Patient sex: M
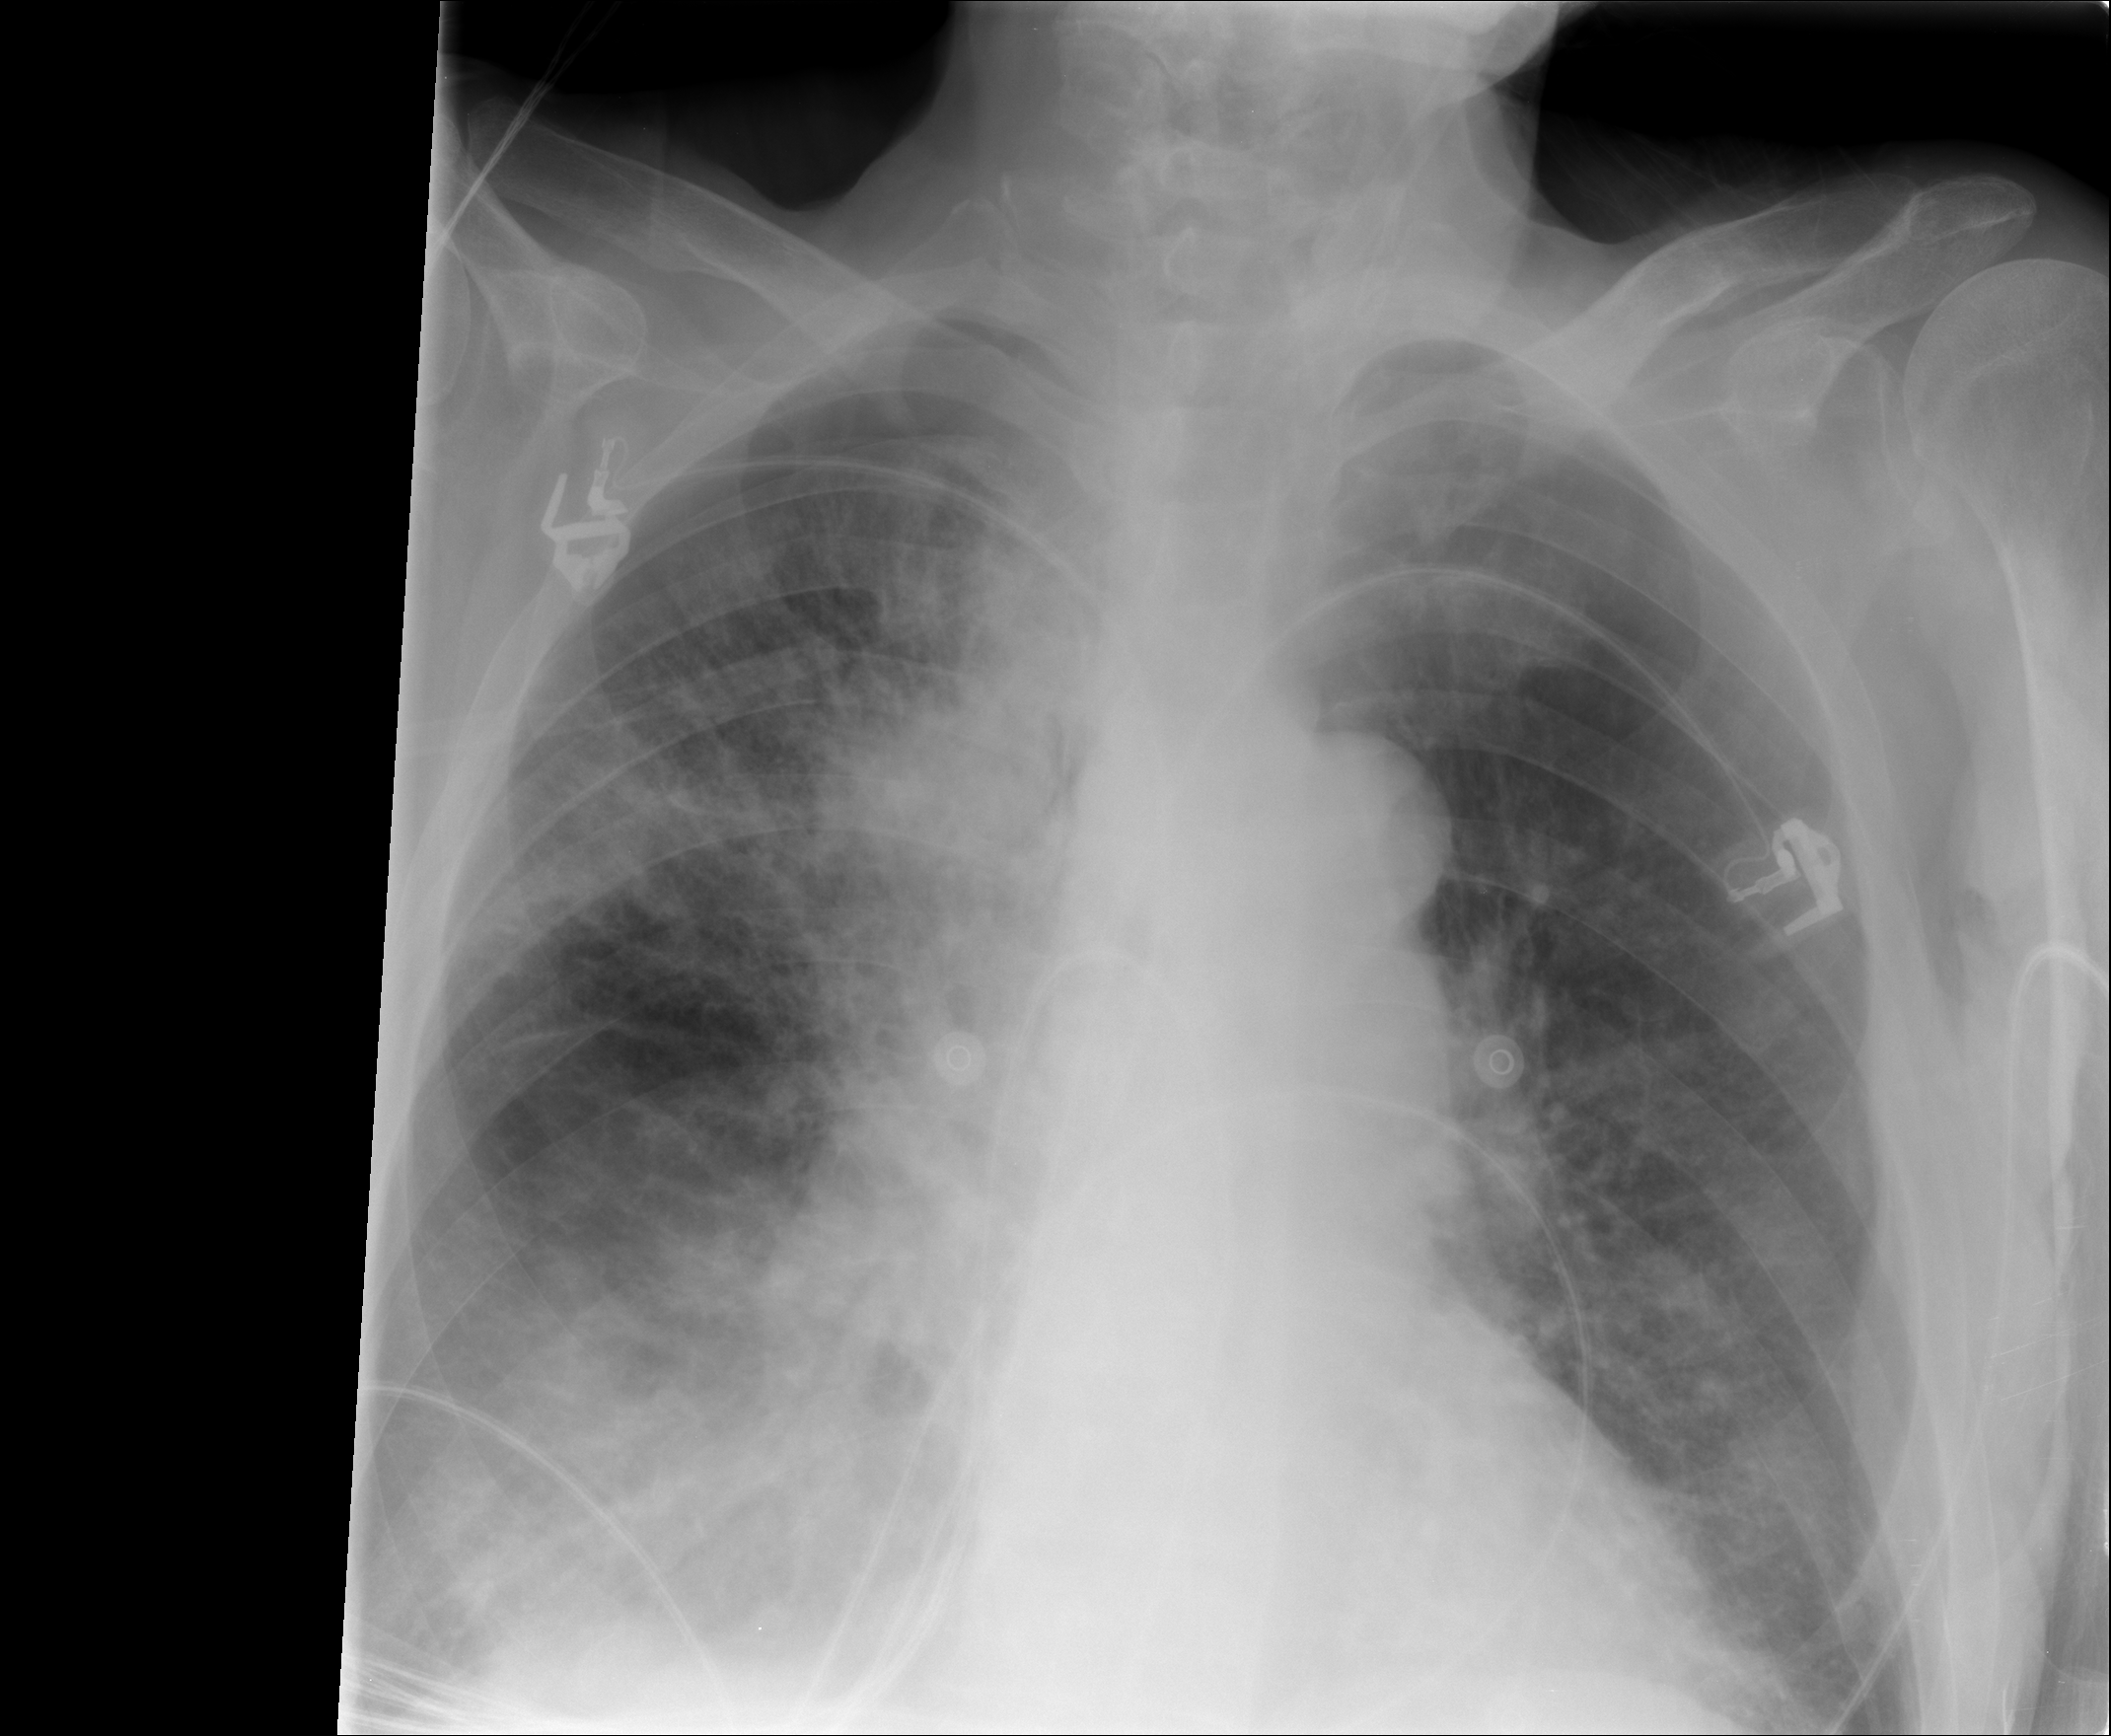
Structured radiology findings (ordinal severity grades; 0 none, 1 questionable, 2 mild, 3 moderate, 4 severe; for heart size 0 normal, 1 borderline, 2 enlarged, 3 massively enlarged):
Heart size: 0
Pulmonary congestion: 3
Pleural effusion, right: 2
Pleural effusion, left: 1
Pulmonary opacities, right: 4
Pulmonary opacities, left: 2
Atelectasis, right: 3
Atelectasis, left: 2